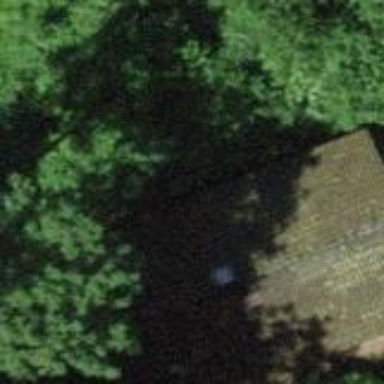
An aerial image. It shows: Cabin.